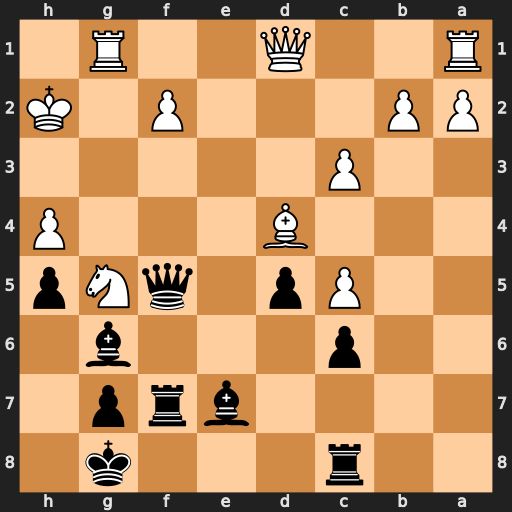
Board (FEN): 2r3k1/4brp1/2p3b1/2Pp1qNp/3B3P/2P5/PP3P1K/R2Q2R1
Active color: b
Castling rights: -
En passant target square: -
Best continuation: Qf4+ Kg2 Bxg5